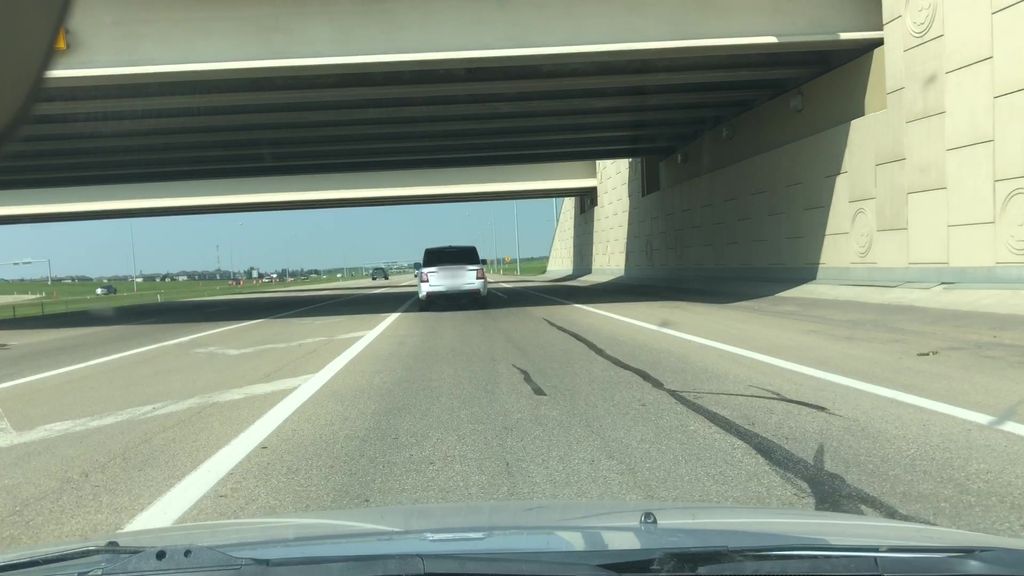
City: edmonton